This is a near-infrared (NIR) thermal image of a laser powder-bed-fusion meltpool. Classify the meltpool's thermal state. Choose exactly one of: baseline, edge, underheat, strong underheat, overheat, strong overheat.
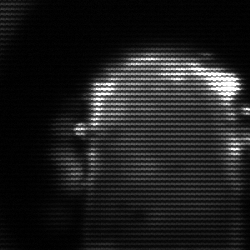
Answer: baseline